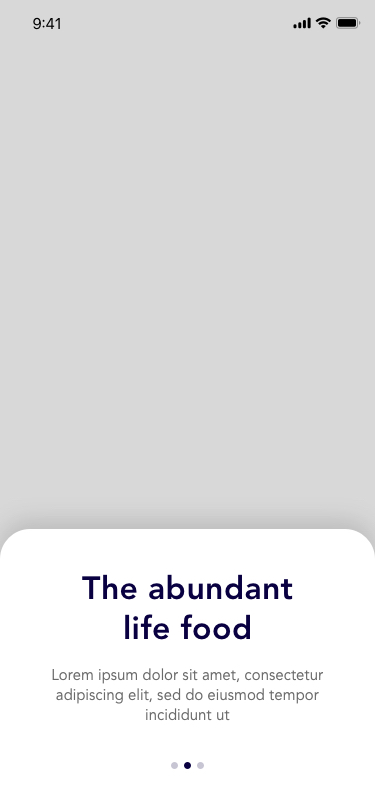
Text in this UI design:
The abundant
life food
Lorem ipsum dolor sit amet, consectetur adipiscing elit, sed do eiusmod tempor incididunt ut